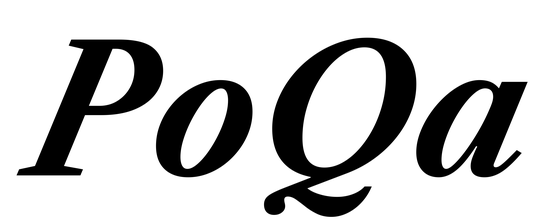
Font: LibreCaslonText-Italic_Bold_Italic